Field crop: tomato
Growth stage: 2
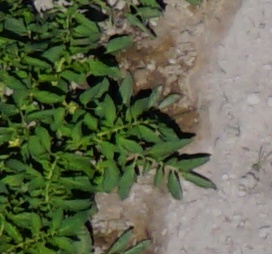
Species: tomato